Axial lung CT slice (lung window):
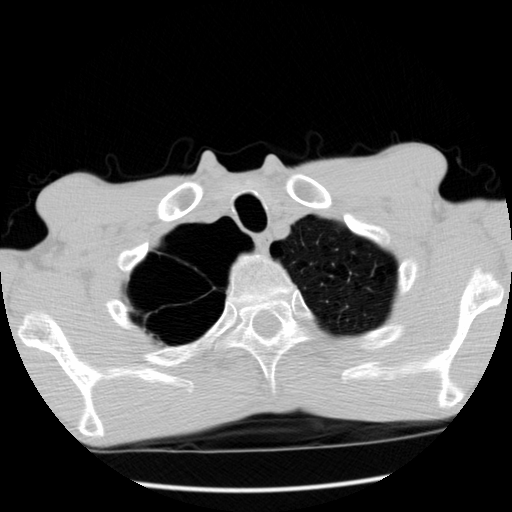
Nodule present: no